You are looking at a signal-to-image encoding: consecutive vibration samples arranged as the rows of a grayscale square. Based on the visible evidence, which condition applies: normal, inner_race, outer_race, ball?
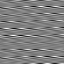
Answer: outer_race